Aerial crown-view tile of a tropical tree (Barro Colorado Island, Panama), acquired 20250217:
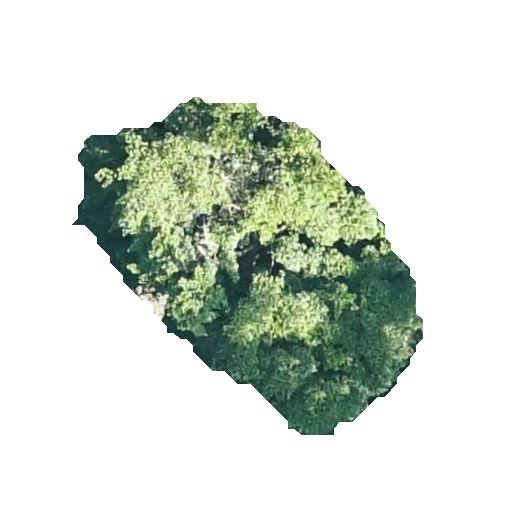
Species: Tabernaemontana arborea
GBIF accepted scientific name: Tabernaemontana arborea
Crown area: 106.332 m²